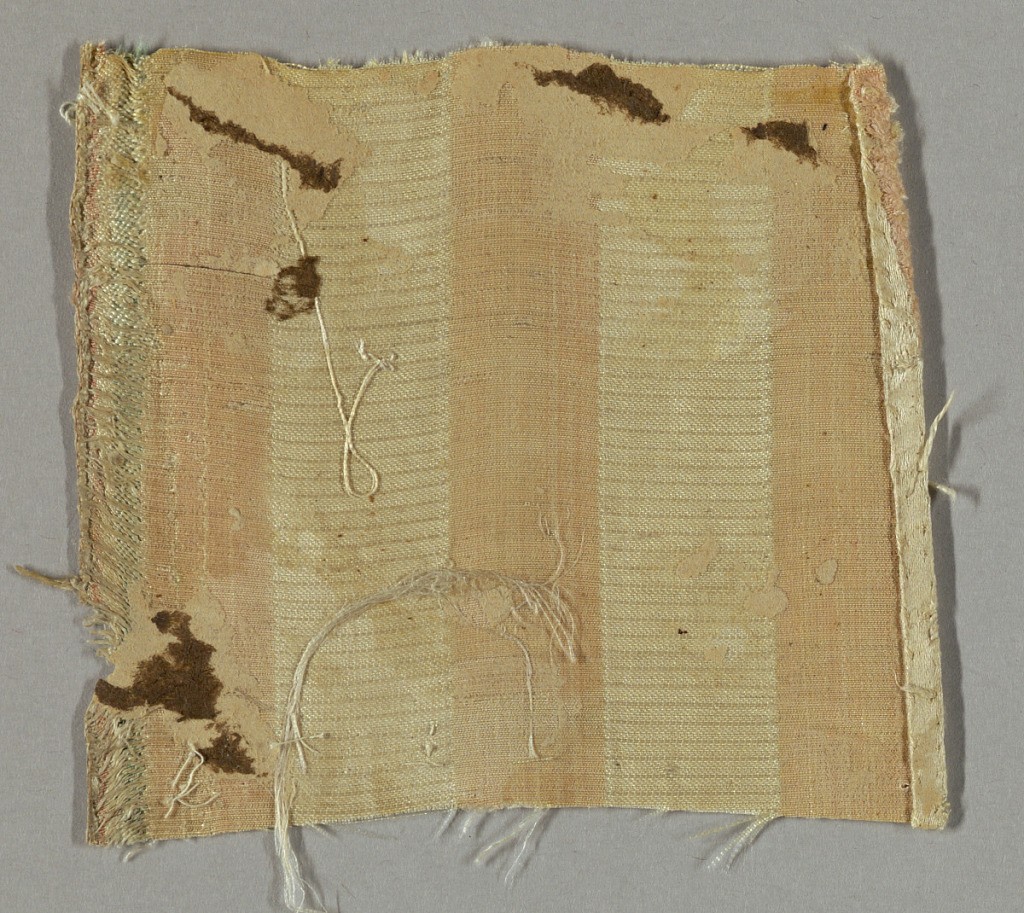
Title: Fragment
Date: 18th century
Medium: silk Technique: cut supplementary warp pile in a satin foundation (velvet)
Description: Vertically striped white satin and pale pink velvet.